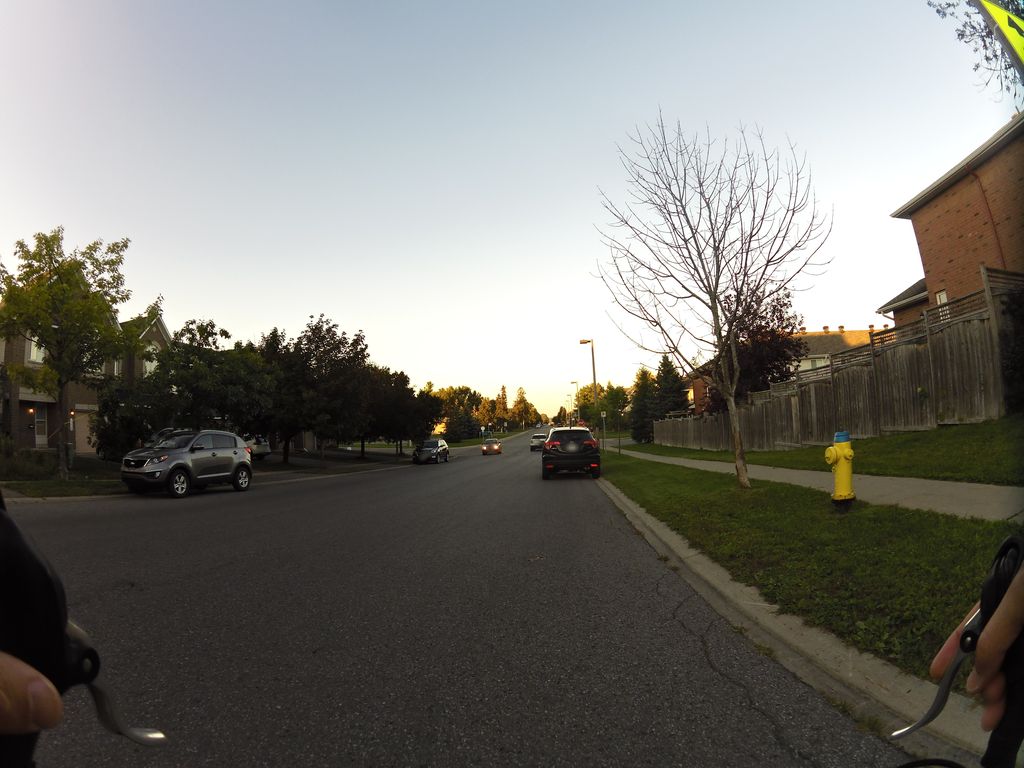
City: ottawa-gatineau